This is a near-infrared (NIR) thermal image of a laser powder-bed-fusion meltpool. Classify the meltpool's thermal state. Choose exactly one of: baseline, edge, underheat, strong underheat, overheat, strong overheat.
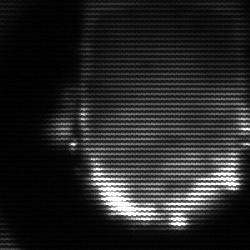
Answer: baseline